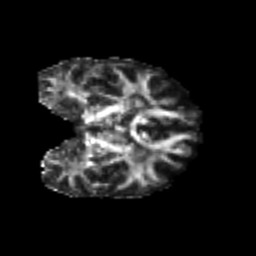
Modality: FA
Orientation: coronal
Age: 25
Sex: male
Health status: healthy
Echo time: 0.074 s